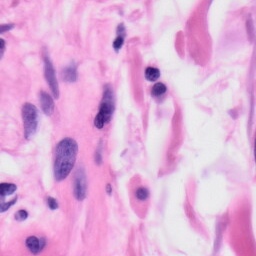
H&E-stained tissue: Skin